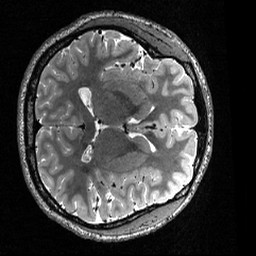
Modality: T2w
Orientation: axial
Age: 20
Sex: female
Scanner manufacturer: siemens
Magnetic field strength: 3 T
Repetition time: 3.2 s
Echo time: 0.56 s